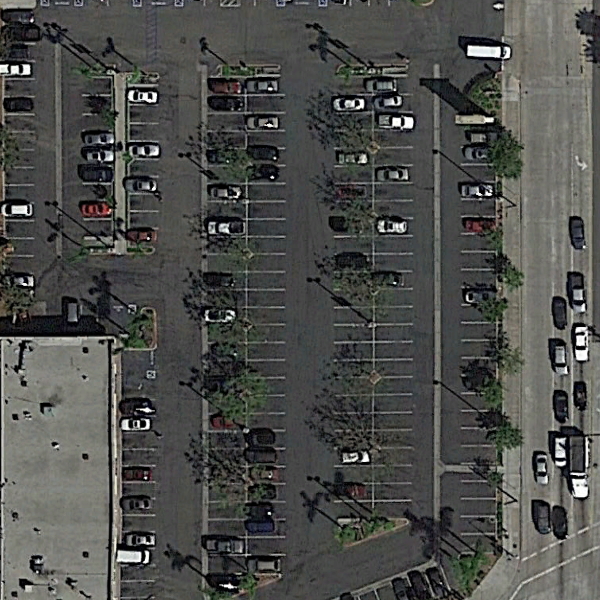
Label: Parking